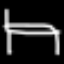
Label: bed